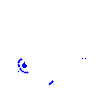
Particle: electron